Interaction volume radius: 10 \u00c5
Interaction volume height: 10 \u00c5
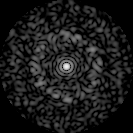
Disorder parameter: 0.8054